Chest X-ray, PA view. Patient: 51 years old, sex F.
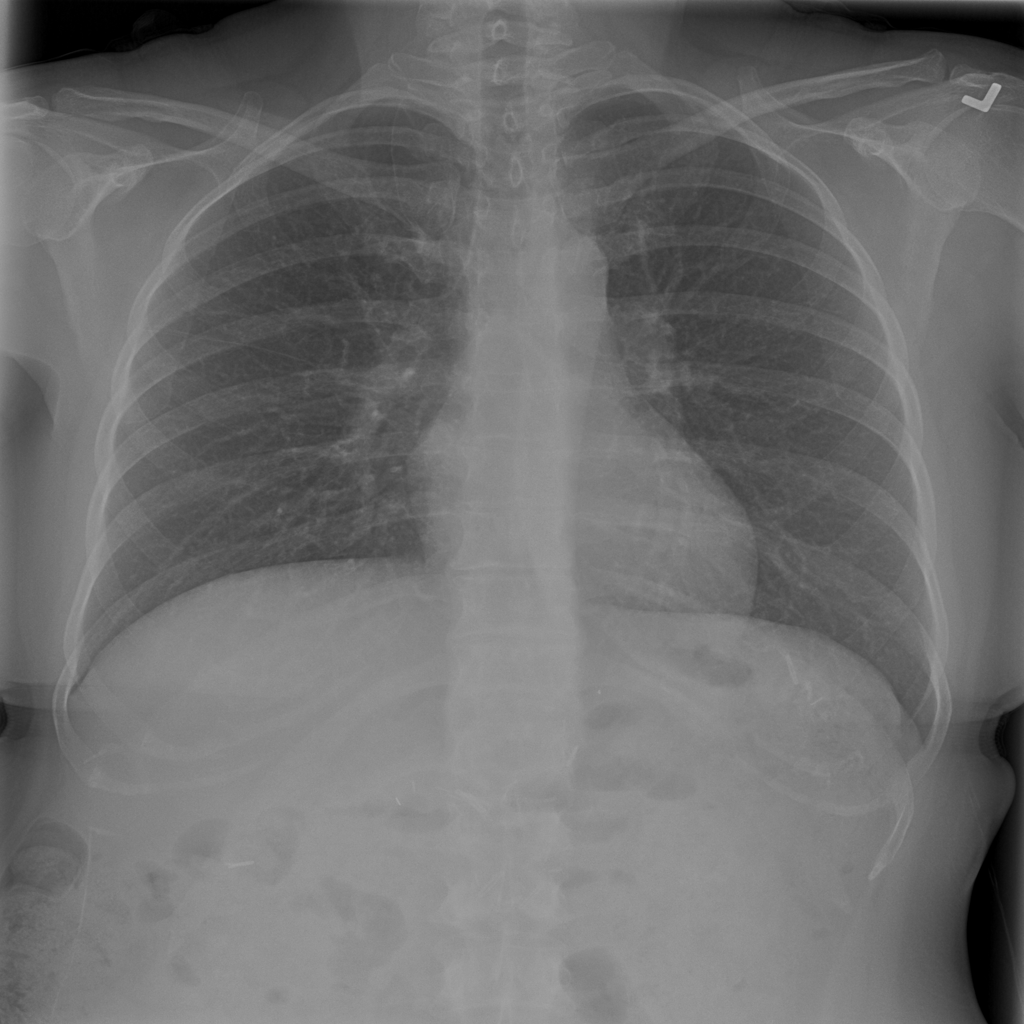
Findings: No Finding